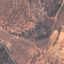
Land use / land cover class: PermanentCrop